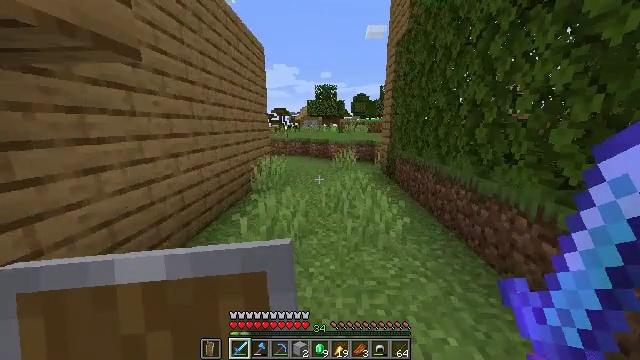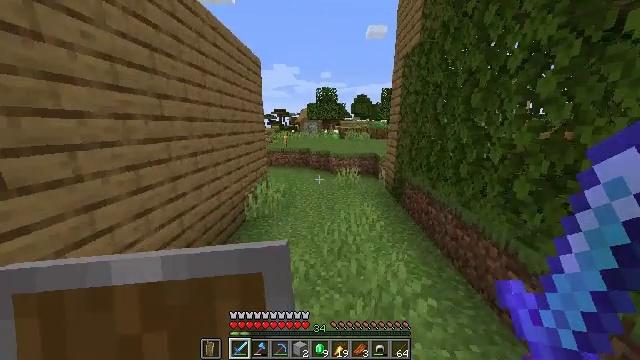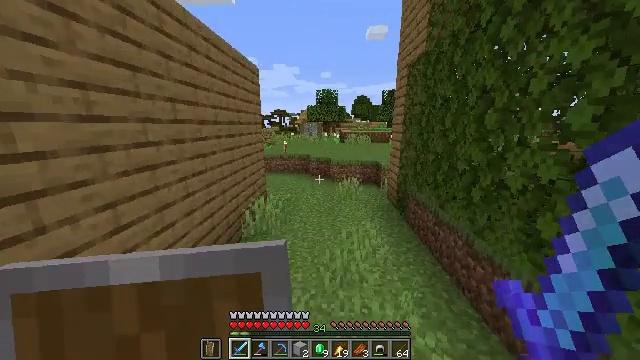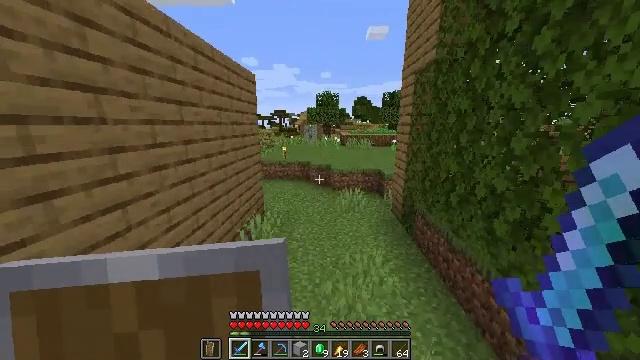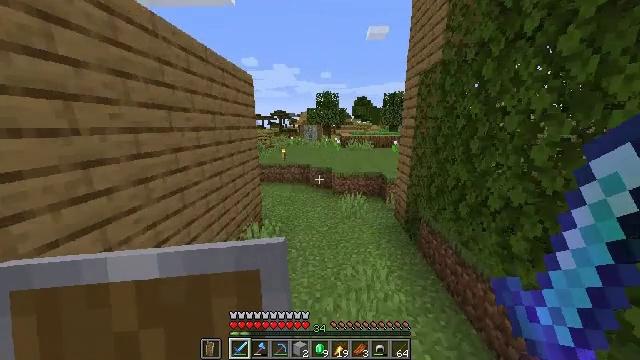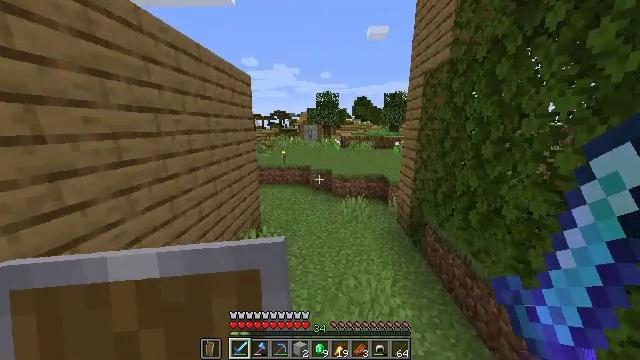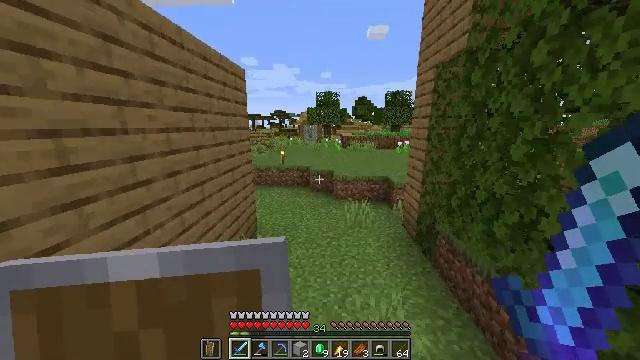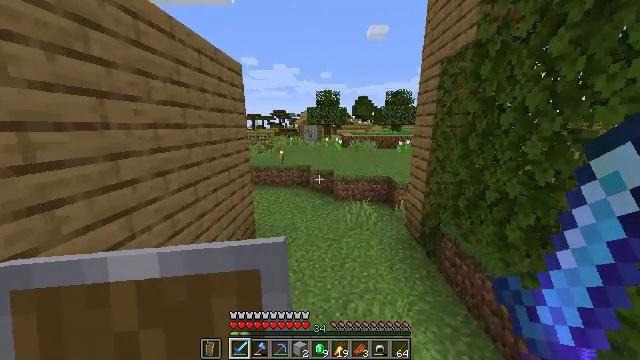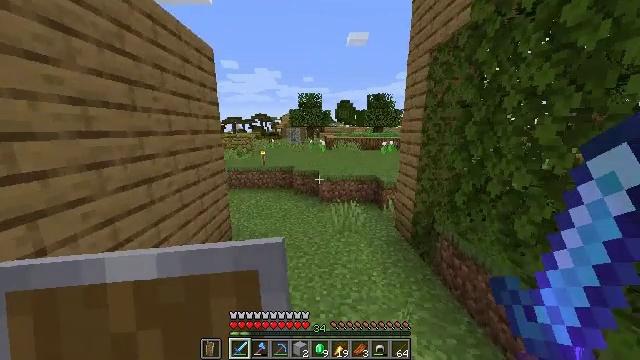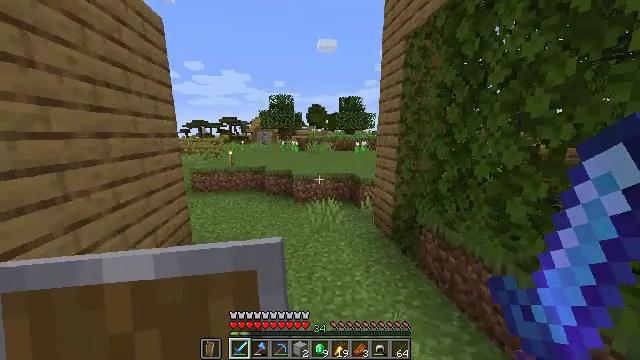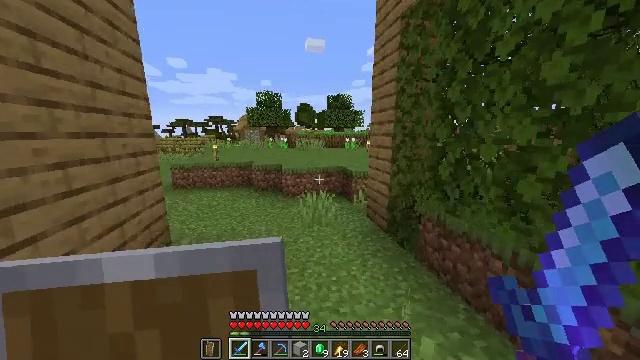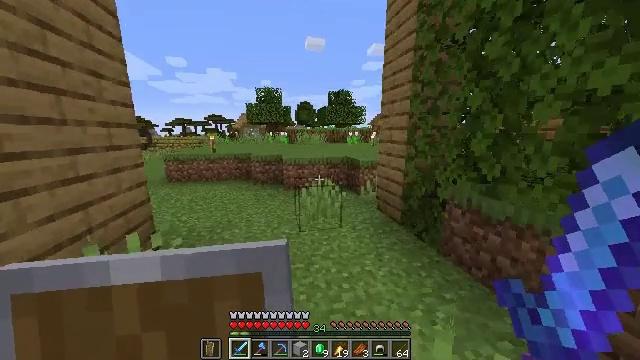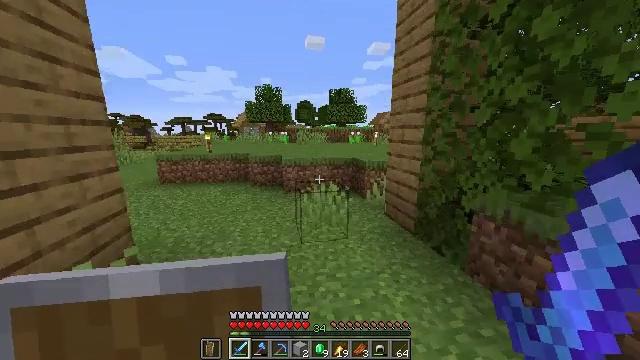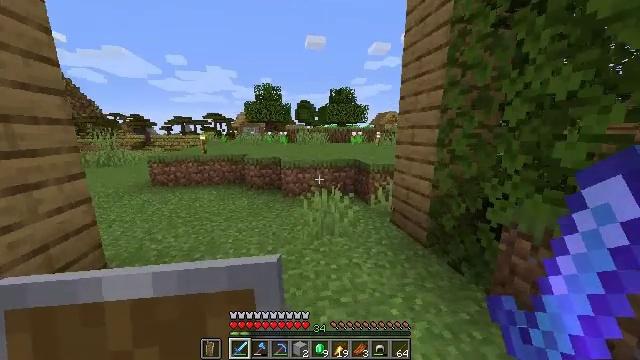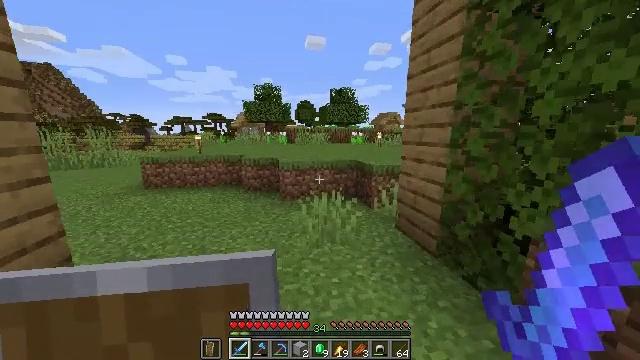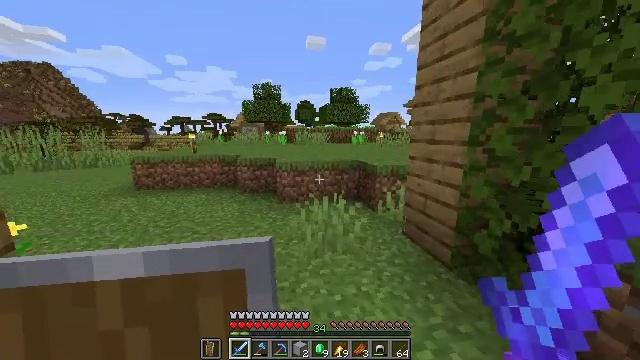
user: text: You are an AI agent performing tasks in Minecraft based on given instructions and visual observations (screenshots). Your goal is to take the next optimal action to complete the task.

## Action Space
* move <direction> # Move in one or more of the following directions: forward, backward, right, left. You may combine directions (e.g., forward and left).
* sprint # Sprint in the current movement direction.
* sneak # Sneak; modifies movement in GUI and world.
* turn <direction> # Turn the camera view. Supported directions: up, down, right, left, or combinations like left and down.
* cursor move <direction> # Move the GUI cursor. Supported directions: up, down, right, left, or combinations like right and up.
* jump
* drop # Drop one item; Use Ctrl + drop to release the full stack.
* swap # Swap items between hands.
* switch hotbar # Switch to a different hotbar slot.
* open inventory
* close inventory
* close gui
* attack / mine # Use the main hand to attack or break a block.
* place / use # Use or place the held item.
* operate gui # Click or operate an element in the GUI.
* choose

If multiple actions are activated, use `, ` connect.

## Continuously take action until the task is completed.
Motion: motion action
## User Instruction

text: Trim the tree by mining oak leaves.
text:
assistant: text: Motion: move forward, sprint, jump
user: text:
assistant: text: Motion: move forward, sprint, jump
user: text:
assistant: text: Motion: move forward, sprint, jump
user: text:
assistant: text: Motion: move forward, sprint, jump
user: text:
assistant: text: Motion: move forward, sprint, jump
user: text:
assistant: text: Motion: move forward, sprint, jump
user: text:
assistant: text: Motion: move forward, sprint, jump
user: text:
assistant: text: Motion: move forward, sprint, turn right and up, jump
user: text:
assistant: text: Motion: move forward, sprint, turn right and up
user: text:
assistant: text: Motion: move forward, sprint, turn right
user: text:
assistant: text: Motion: move forward, sprint
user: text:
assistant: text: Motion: move forward, sprint
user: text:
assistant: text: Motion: move forward, sprint
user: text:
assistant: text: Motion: move forward, sprint
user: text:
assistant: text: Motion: move forward, sprint
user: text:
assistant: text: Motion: move forward, sprint
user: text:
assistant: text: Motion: move forward, sprint
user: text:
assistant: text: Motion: move forward, sprint
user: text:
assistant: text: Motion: move forward, sprint
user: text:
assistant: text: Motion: move forward, sprint, turn right
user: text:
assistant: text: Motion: move forward, sprint, turn right and up
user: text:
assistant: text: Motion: move forward, sprint, turn right and up
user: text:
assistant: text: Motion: move forward, sprint, turn right and up
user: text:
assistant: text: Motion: move forward, sprint, turn right and up
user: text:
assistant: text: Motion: move forward, sprint, turn right and up, jump
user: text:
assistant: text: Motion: move forward, sprint, jump
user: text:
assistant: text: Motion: move forward, sprint, jump
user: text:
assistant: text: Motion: move forward, sprint, jump
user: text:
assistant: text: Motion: move forward, sprint, turn right, jump
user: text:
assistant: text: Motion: move forward, sprint, turn right, jump